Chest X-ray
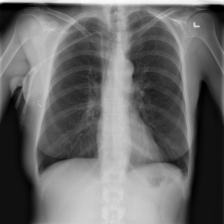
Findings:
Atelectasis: negative
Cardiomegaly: negative
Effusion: negative
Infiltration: positive
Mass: negative
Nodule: positive
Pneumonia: negative
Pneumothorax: negative
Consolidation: negative
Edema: negative
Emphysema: negative
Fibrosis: negative
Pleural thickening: negative
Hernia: negative